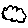
Label: cloud